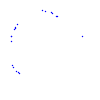
Particle: kaon